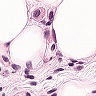
Metastatic tissue present: yes